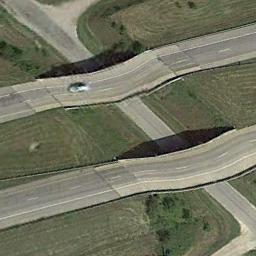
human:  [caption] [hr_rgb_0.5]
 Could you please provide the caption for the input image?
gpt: There is a car on the overpass .

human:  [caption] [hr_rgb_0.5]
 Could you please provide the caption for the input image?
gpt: The cross-line overpass is over the road on the lawn .

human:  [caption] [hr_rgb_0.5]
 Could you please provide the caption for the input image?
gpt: There are four large trucks on the overpass .

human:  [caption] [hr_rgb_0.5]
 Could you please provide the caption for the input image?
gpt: The overpass is next to the farmland .

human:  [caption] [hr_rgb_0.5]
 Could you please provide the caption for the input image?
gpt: There are some green meadows around the overpass .